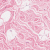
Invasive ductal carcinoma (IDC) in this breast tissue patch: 0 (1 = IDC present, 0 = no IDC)